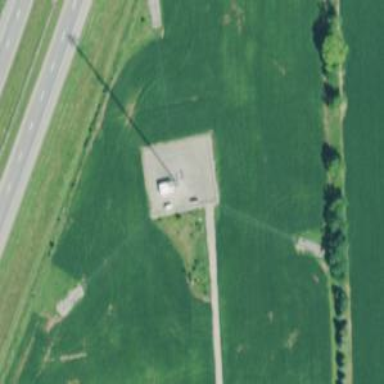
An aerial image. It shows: Communication mast tower.